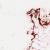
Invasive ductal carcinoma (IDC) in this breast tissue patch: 0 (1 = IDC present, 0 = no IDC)